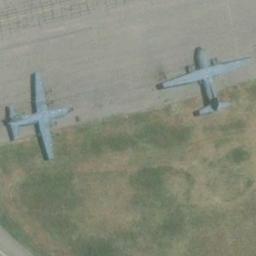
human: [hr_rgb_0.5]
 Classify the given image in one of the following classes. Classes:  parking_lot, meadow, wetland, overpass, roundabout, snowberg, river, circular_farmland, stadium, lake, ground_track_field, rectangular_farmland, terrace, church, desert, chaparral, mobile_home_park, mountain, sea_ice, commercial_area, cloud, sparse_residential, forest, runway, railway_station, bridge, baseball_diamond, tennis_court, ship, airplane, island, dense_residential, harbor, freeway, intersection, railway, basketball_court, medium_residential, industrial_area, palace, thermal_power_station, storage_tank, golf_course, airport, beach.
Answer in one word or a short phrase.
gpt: airplane